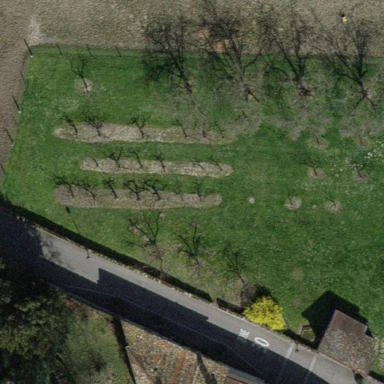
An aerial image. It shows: Orchard.